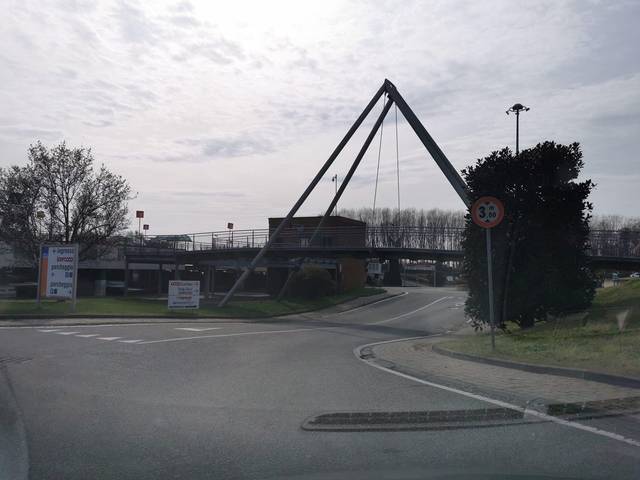
Region: Italy
Coordinates: 45.448, 8.601